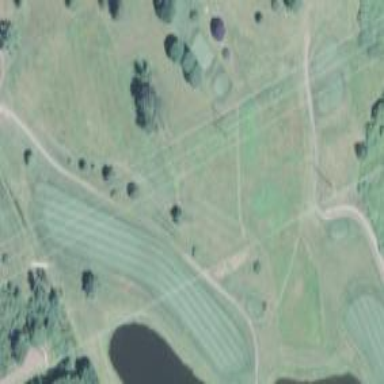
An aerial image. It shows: Grassy fairway on golf course.